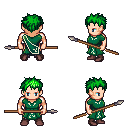
a pixel art fantasy rpg character, male body template, human, light skin, sash dress, metal pants, green bedhead hairstyle, maroon shoes, spear, four views (front, back, left, right), 2x2 character sprite sheet, small pixel art, hard edges, no anti-aliasing